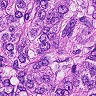
Metastatic tissue present: yes